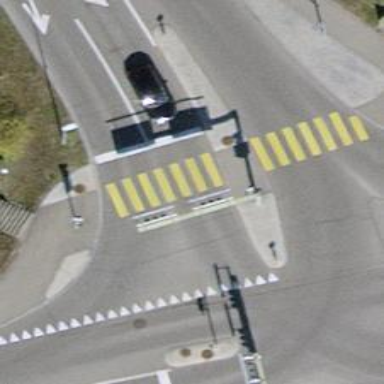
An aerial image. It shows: Crossing with traffic signals.